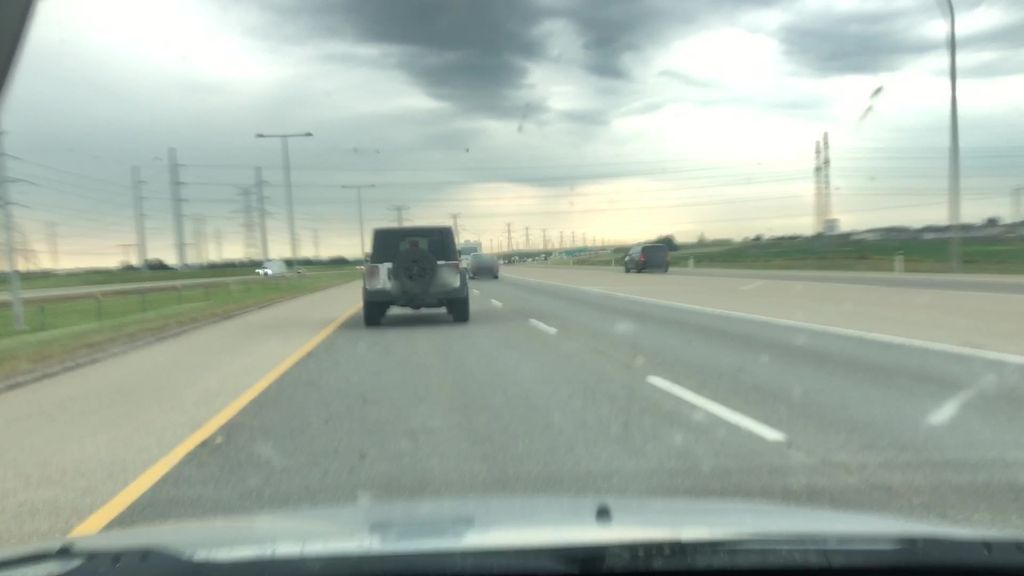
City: edmonton